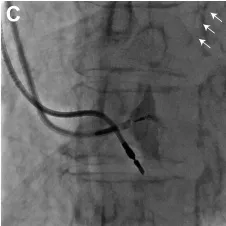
Sequential images of contrast media injection with septal retention and immediate wash-out: left anterior oblique view. And right anterior oblique view Retrograde filling of coronary veins (white arrow) and septal tunnel developed by the initial lead (arrowhead) are shown.
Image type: radiology (x_ray)